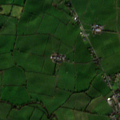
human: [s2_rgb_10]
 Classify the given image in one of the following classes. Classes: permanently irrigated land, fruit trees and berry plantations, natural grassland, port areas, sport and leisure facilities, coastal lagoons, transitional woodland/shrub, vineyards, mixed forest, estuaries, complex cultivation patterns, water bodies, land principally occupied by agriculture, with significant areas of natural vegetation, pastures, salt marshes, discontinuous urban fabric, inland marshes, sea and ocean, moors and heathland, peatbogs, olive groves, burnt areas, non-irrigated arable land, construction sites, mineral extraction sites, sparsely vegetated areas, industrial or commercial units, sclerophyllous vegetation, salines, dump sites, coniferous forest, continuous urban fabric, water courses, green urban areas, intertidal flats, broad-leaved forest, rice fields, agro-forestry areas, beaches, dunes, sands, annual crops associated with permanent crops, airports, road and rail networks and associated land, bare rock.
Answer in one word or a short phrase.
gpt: non-irrigated arable land, pastures